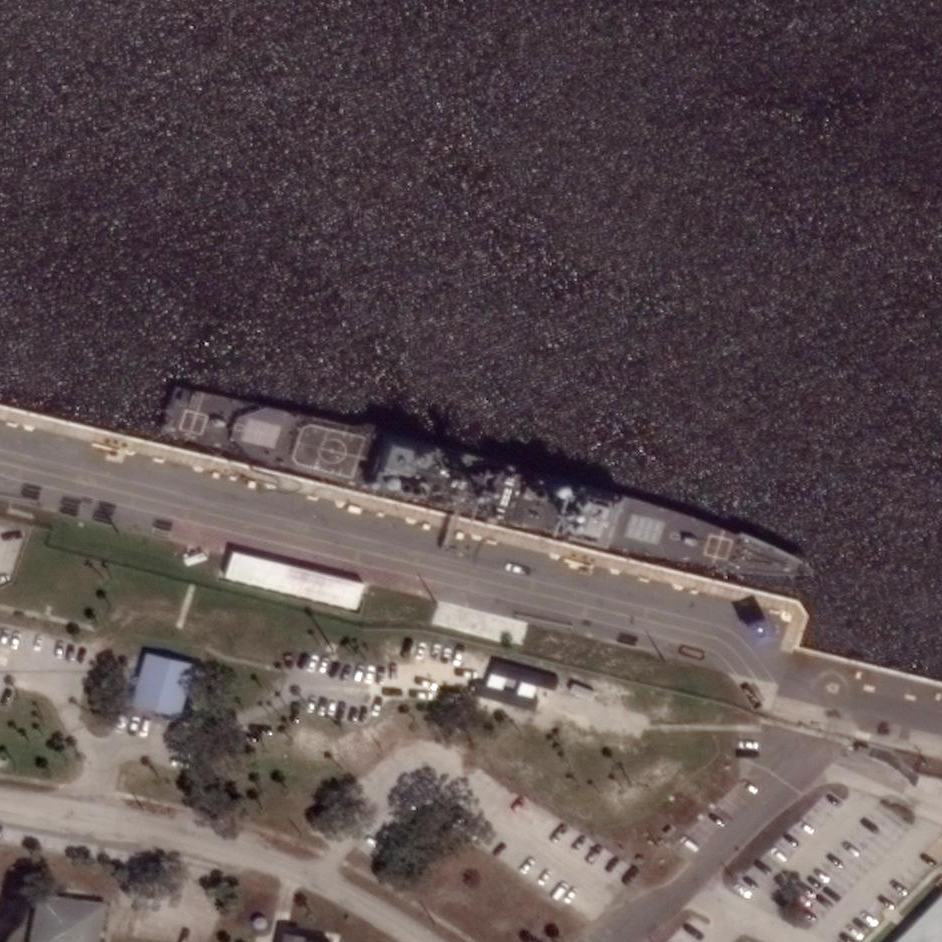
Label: cruiser